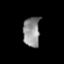
Tissue: prostate
Cell type: T cells
Senescence score: 0.3585
Nuclear area (px): 502
Mean DAPI intensity: 140.424